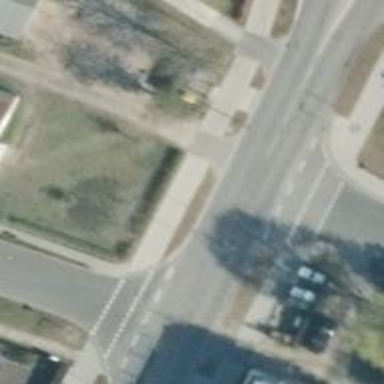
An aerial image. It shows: Residential road.